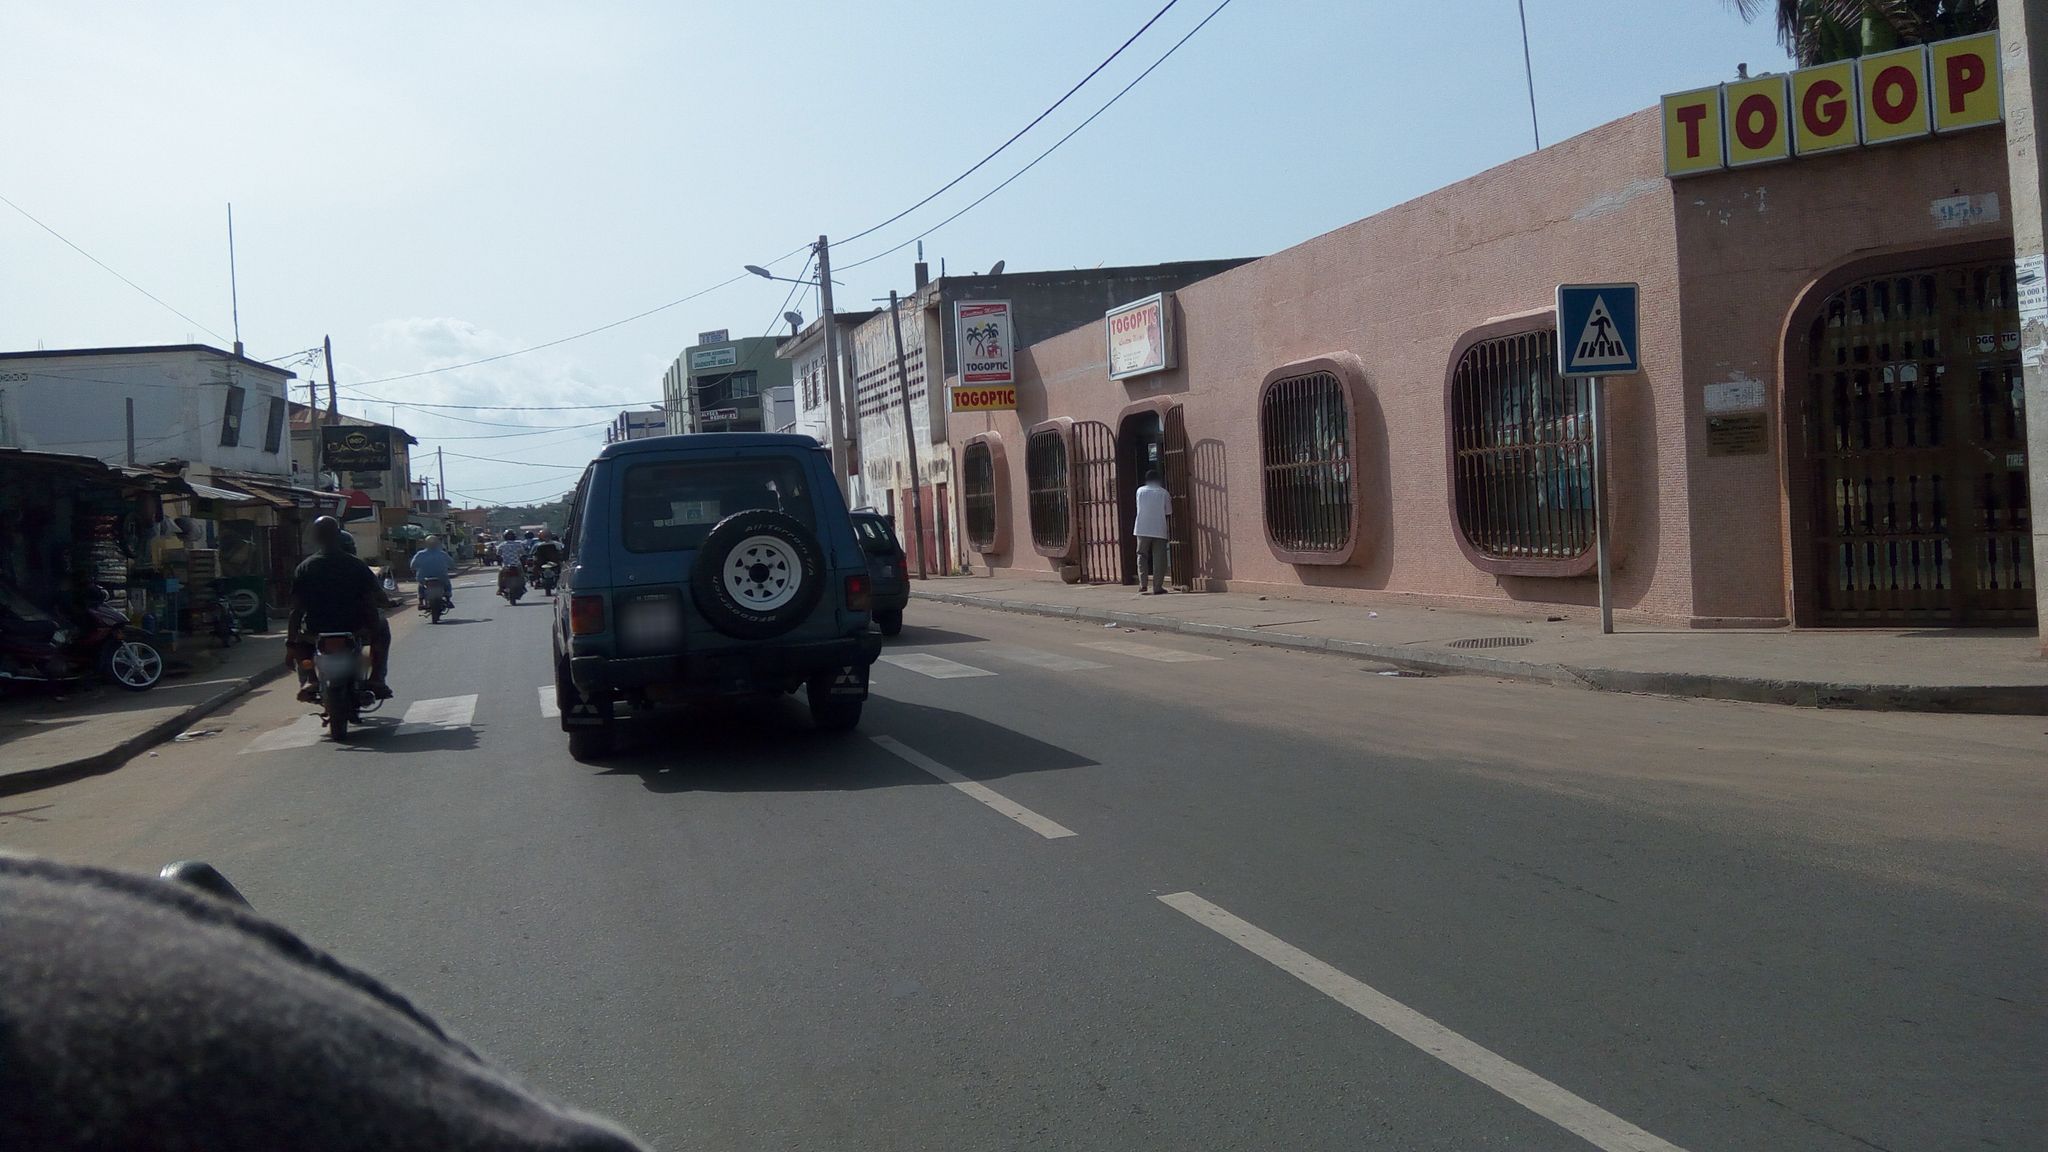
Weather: clear
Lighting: day
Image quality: good
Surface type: driving surface
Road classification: residential
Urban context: urban centre
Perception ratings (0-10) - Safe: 2.68, Lively: 4.67, Beautiful: 5.02, Boring: 0.7, Depressing: 6.61, Wealthy: 1.78